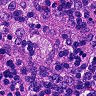
Metastatic tissue present: no